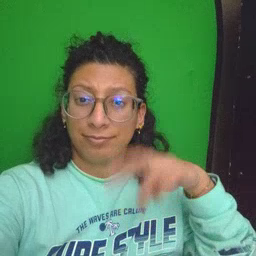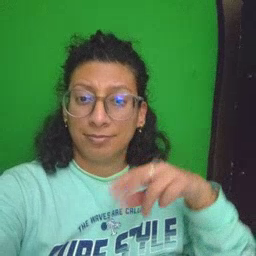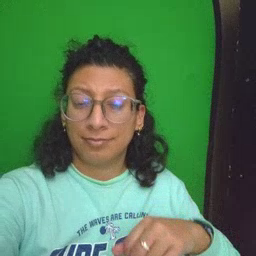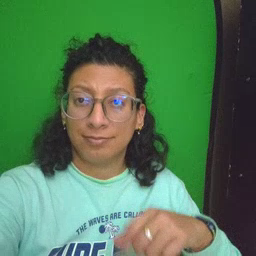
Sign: read